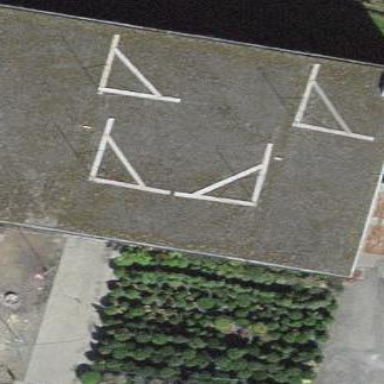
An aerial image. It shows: View of roof of building.